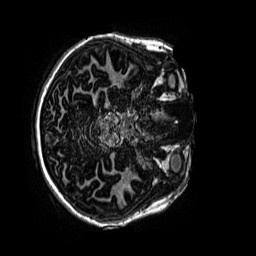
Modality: MP2RAGE
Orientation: axial
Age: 14
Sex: female
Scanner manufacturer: siemens
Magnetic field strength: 3 T
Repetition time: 4 s
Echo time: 0.00299 s